Interaction volume radius: 10 \u00c5
Interaction volume height: 25 \u00c5
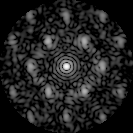
Disorder parameter: 0.5631